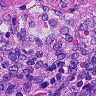
Metastatic tissue present: no